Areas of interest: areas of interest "New Star Theater"
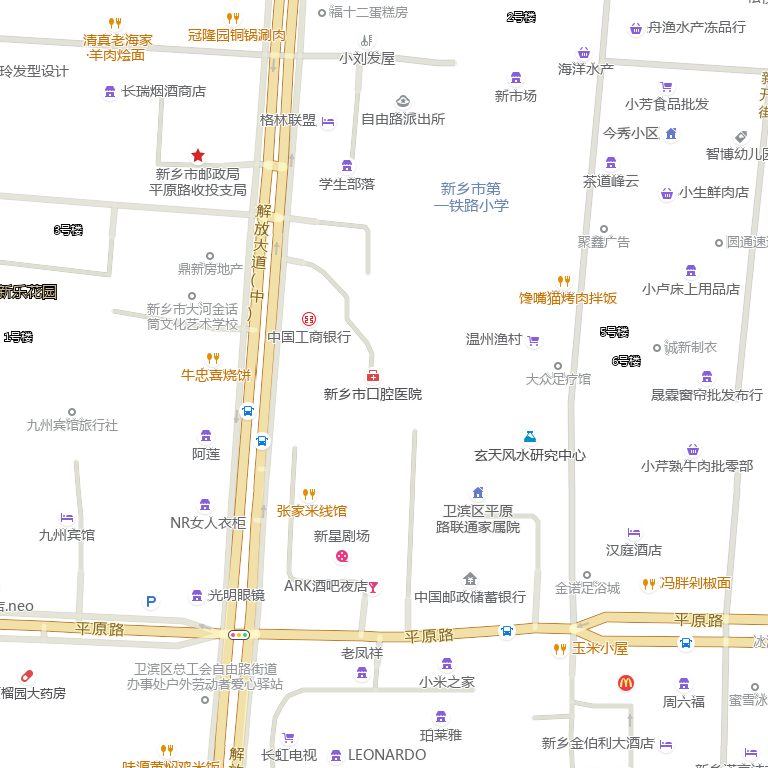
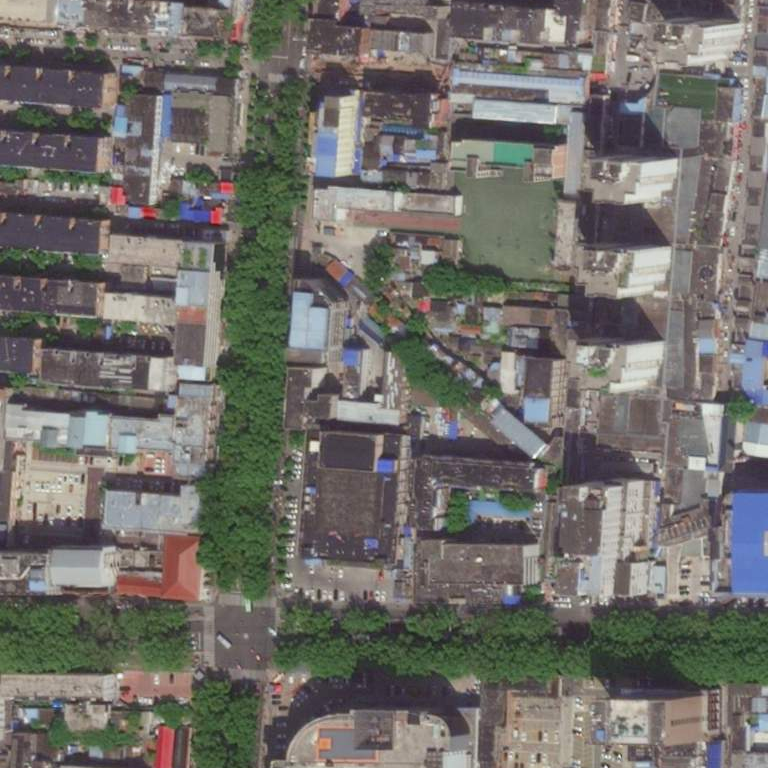